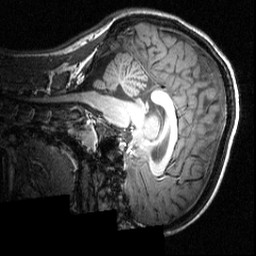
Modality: T1w
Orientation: sagittal
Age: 16
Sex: female
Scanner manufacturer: siemens
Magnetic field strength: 3.951 T
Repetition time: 1.5 s
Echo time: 0.00335 s